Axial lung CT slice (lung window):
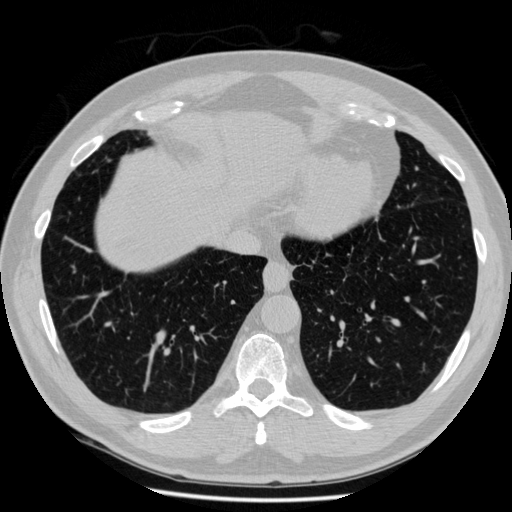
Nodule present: no